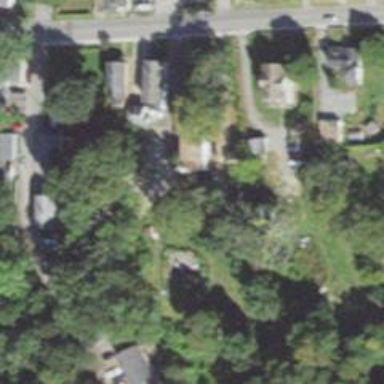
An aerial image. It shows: Residential driveway used as service road.